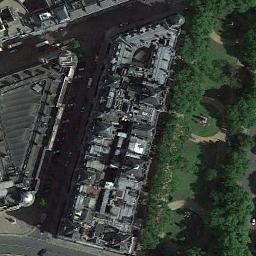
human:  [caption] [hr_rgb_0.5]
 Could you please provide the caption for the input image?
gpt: The palace is on the open place next to some trees .

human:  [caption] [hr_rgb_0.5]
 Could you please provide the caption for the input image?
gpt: Some trees are beside the palace .

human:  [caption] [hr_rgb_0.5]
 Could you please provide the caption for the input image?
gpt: The gray palace has some towers and a green area is next to the palace .

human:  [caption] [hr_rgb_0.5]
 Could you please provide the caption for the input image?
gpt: There are some green trees beside the palace .

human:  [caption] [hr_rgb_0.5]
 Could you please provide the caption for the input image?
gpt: There are many round lawns near the palace .